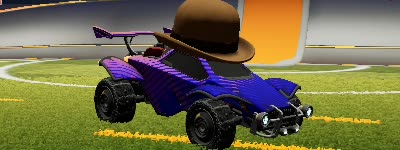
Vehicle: octane